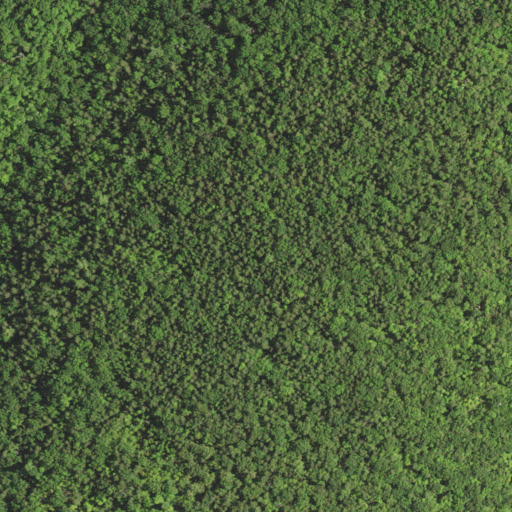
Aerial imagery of ridge(s) in Virginia named Falls Ridge containing evergreen forest, mixed forest, and deciduous forest